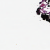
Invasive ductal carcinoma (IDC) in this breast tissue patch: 0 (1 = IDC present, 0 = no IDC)